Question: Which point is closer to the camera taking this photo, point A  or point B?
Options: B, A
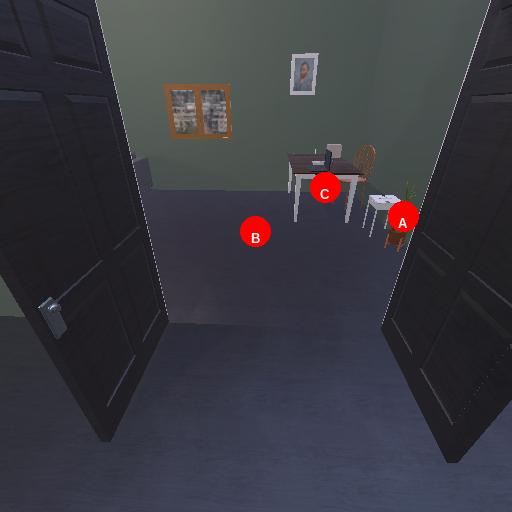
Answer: B